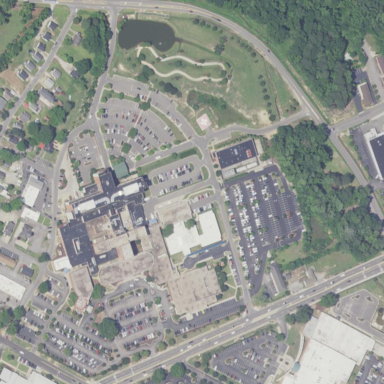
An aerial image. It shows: Hospital providing healthcare services.